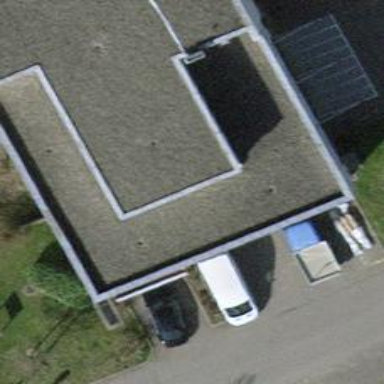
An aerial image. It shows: Veterinary facility.